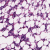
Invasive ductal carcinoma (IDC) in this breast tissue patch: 0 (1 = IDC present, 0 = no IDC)